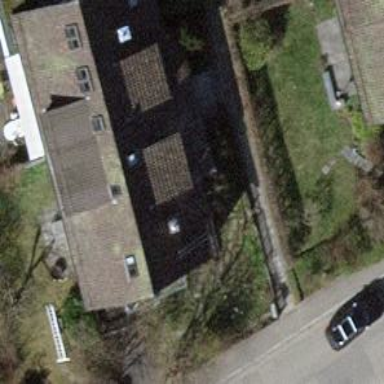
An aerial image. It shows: Building with pitched roof.